Current action and preconditions to check: path_clear

Your task: For each precondition in the list above, predict whether it will hold at this action.

Consider the current scene as observed from the mobile robot's camera, and analyze the predicted future states of all dynamic agents (e.g., people, animals, vehicles, or any moving entities) within the NEXT SECOND.

IMPORTANT: Only answer "very likely" if you are absolutely certain—based on strong, clear evidence—that a dynamic agent will violate the precondition in the predicted future state. Do NOT answer "very likely" for unlikely, ambiguous, or low-probability risks.

Ask yourself for each precondition: Is there a high probability, with clear and convincing evidence, that the predicted future states of any dynamic agent will interfere with the predicted future state of the currently executing action within the NEXT SECOND, causing that precondition to fail?

Assess the risk level based on these predictions. Use "likely" or "very likely" if motions create a clear risk of interference.

Use "neutral" or "improbable" if agents are nearby but their predicted paths are clearly diverging or non-conflicting.

Failure Risk Categories: "very improbable", "improbable", "neutral", "likely", "very likely"

Answer Format: Output ONLY the probability_of_failure value from these categories: "very improbable", "improbable", "neutral", "likely", "very likely"

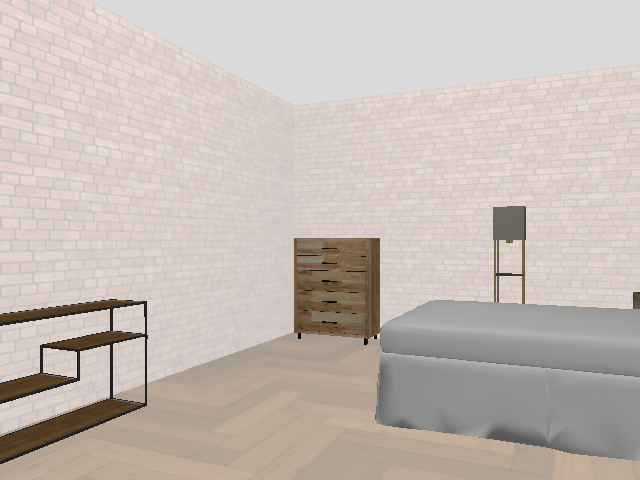

Answer: very improbable